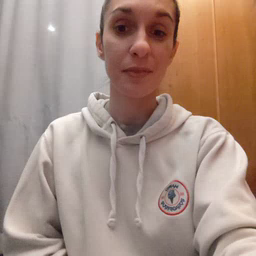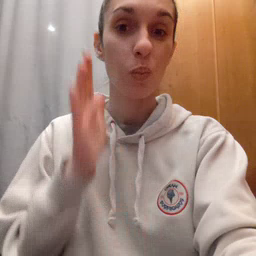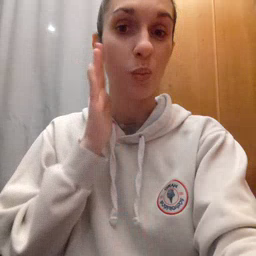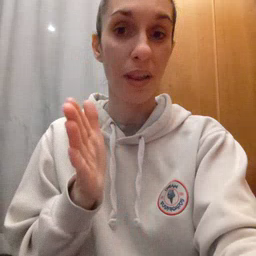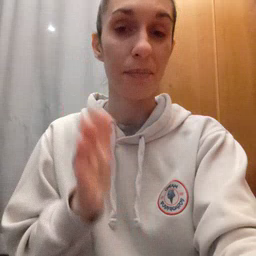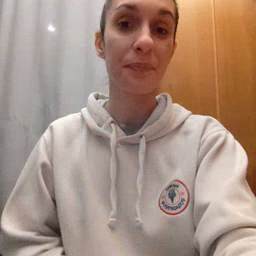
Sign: will